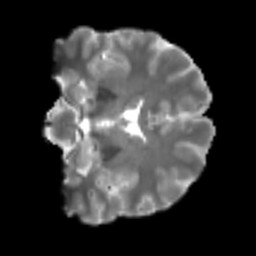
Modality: T2w
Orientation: coronal
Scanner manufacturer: siemens
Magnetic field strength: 3 T
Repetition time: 4 s
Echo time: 0.0594 s